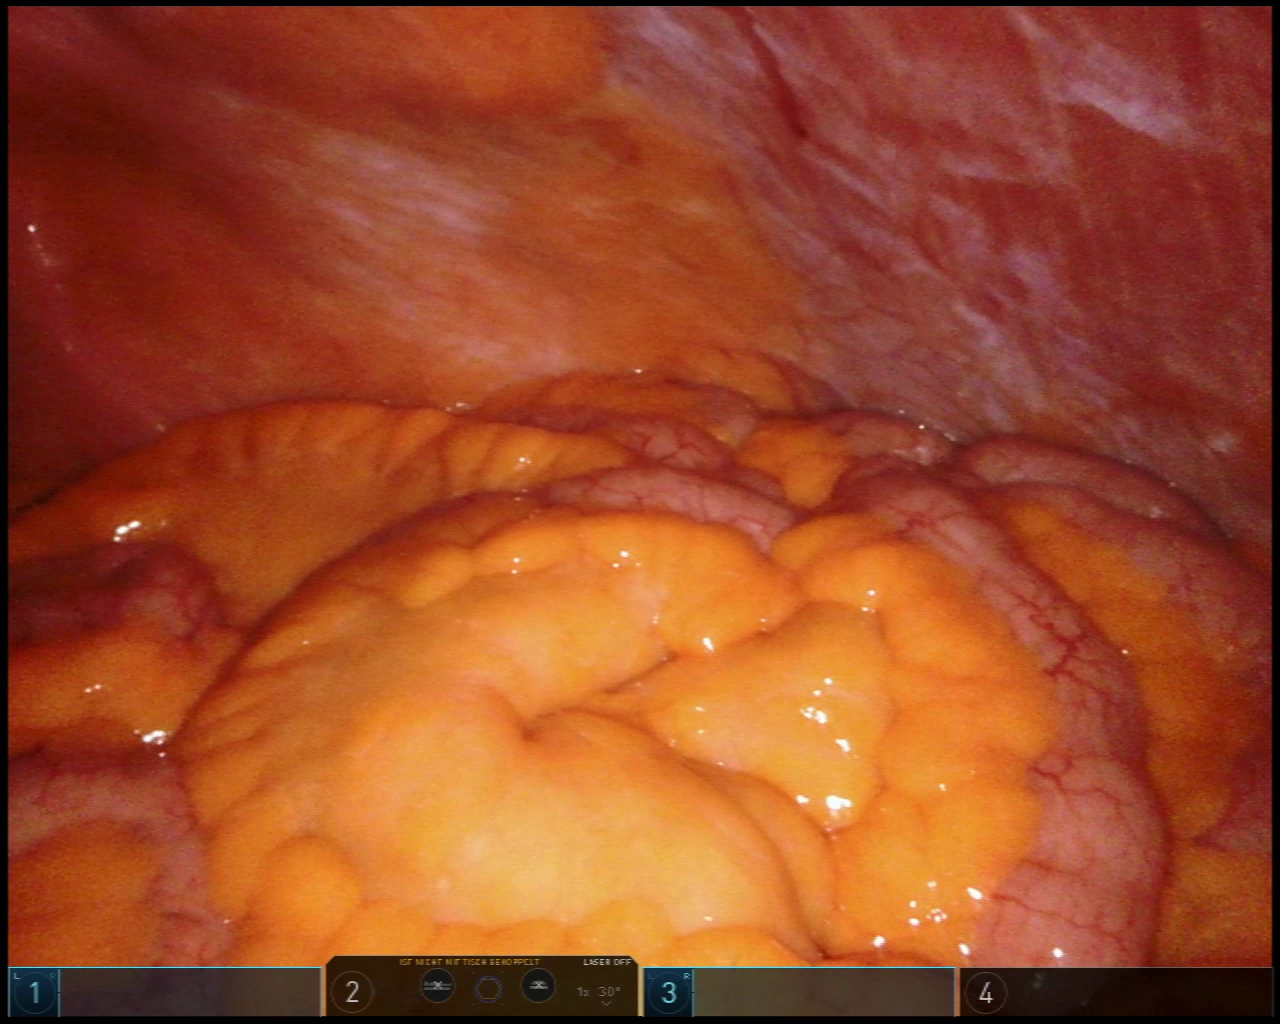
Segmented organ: abdominal_wall
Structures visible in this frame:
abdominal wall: yes
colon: yes
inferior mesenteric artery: no
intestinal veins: no
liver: no
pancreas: no
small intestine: no
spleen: no
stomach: no
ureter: no
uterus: no
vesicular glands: no